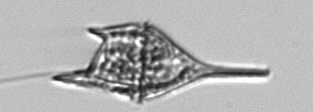
Label: Tripos_lineatus